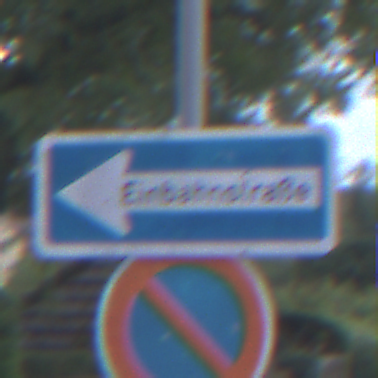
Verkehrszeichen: EinbahnstrasseLinksweisend
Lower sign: EingeschraenktesHalteverbot
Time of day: SunriseSunset
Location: Outdoor (Urban)
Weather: PartlyCloudy
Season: NotSpecified
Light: Natural